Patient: sex F, age 69
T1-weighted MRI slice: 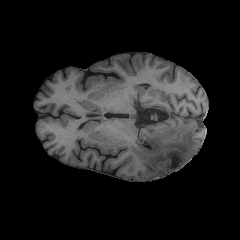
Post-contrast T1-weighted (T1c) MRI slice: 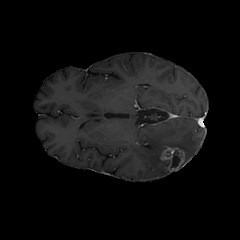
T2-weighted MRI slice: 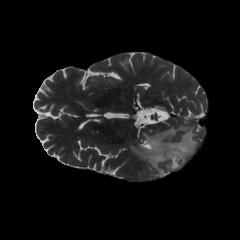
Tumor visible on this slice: yes
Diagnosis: Glioblastoma, IDH-wildtype
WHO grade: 4